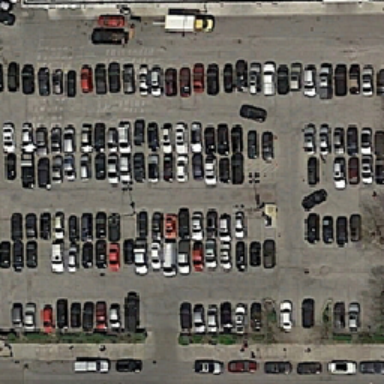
White black and red car parking .